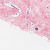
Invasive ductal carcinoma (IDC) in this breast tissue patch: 0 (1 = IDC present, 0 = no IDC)